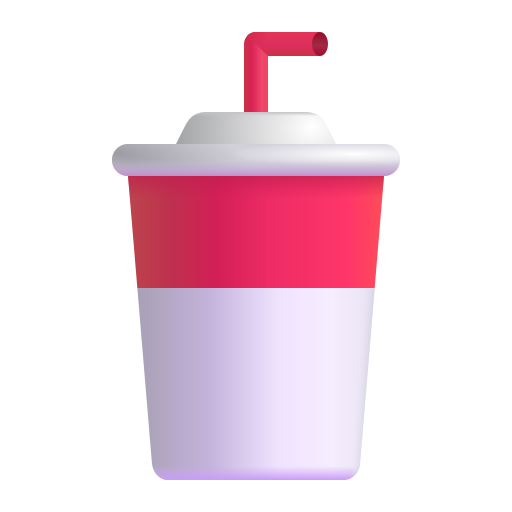
cup with straw color